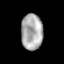
Tissue: prostate
Cell type: Epithelial cells
Senescence score: 0.3413
Nuclear area (px): 756
Mean DAPI intensity: 172.242